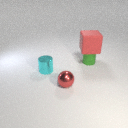
small cyan metal cylinder behind small red metal sphere